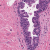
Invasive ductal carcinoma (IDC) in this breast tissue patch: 0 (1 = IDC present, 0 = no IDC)